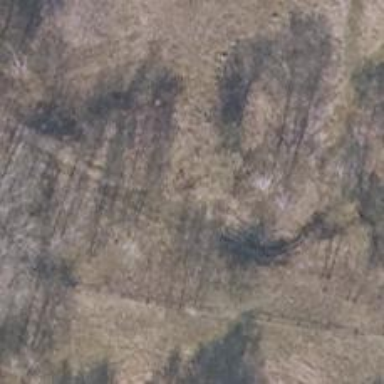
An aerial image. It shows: Grassy path.